Interaction volume radius: 5 \u00c5
Interaction volume height: 10 \u00c5
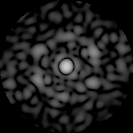
Disorder parameter: 0.8026